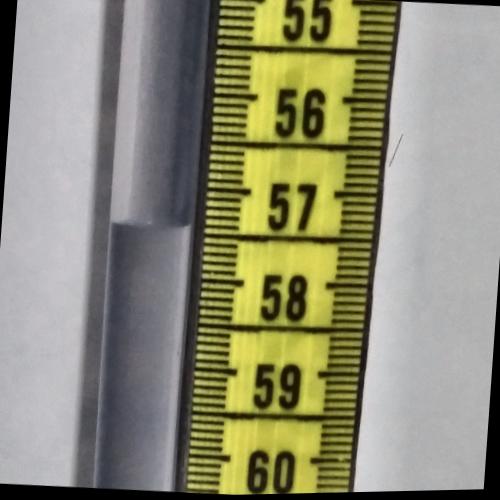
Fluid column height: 57.4 cm